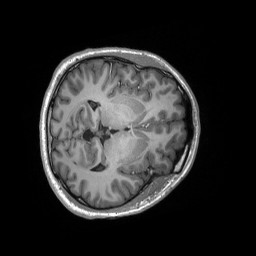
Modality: T1w
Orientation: axial
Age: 23
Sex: male
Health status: healthy
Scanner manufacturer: siemens
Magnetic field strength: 3 T
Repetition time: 2.53 s
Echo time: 0.00219 s